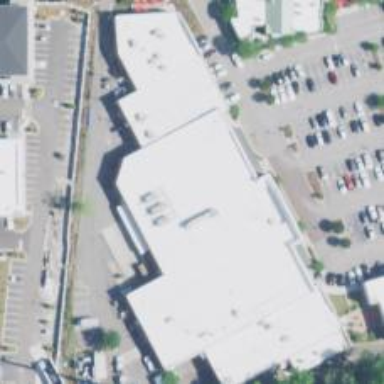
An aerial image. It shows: Supermarket.